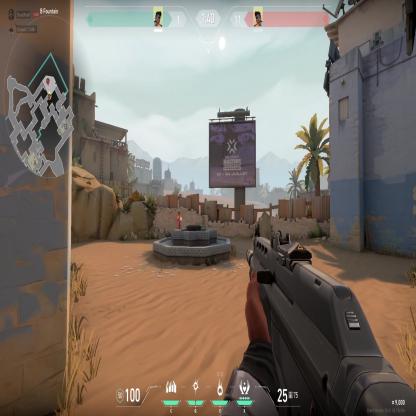
Label: enemy